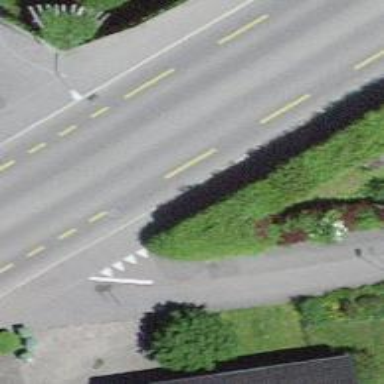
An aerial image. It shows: Marked crossing with zebra stripes on the road.